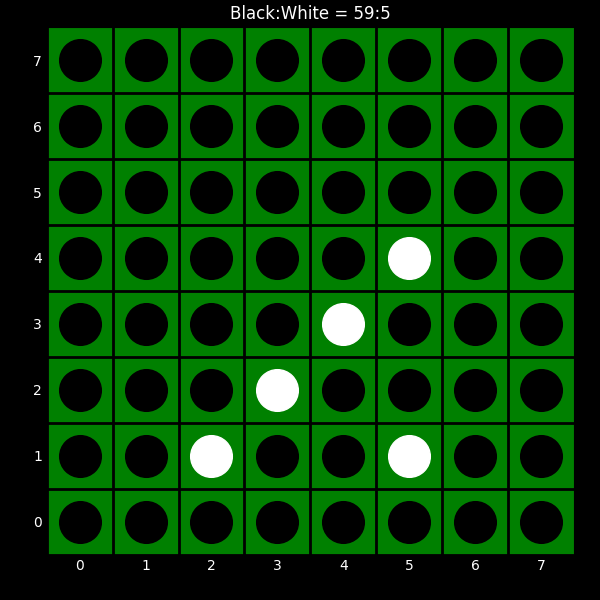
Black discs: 59
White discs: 5